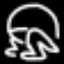
Label: frog